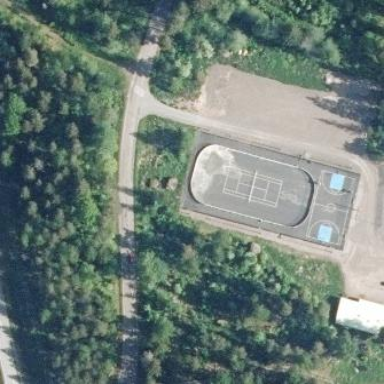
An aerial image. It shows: Pitch designed for ice hockey and tennis sports.